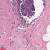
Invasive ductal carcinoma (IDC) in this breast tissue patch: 0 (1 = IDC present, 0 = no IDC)